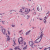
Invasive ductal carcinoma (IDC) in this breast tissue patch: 1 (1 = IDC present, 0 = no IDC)